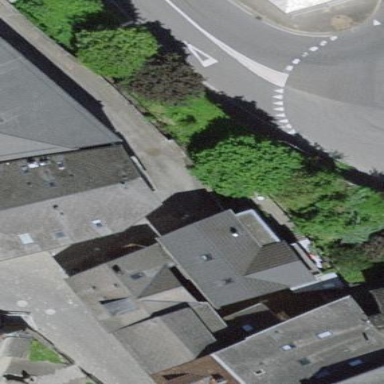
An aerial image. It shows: Building with gabled roof made of tiles. The orientation of the roof is along the building.